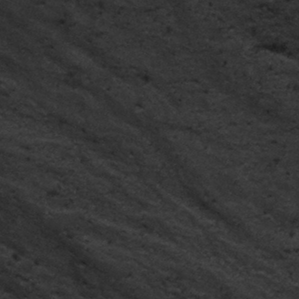
Label: frost